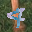
Label: 4